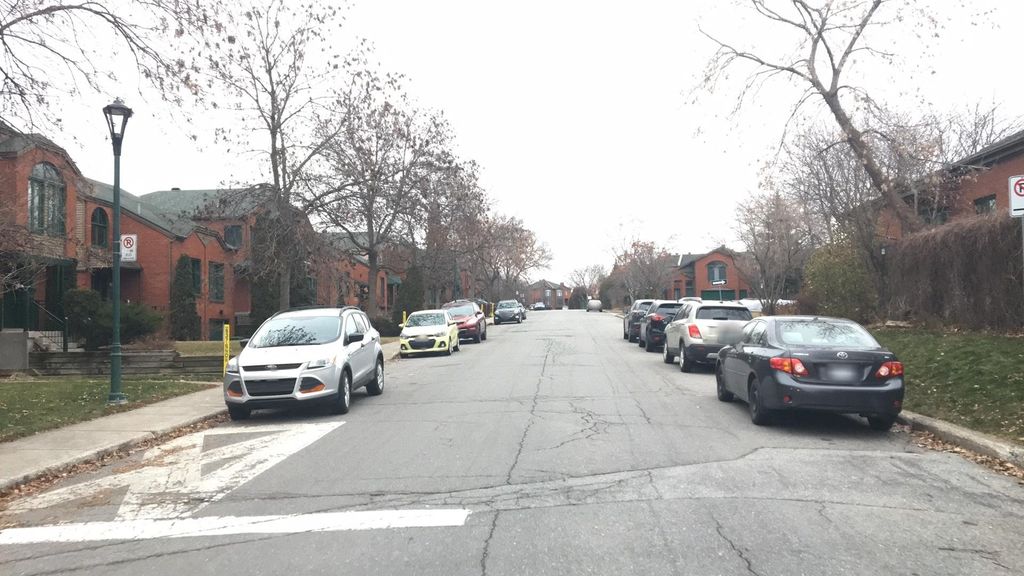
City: montreal